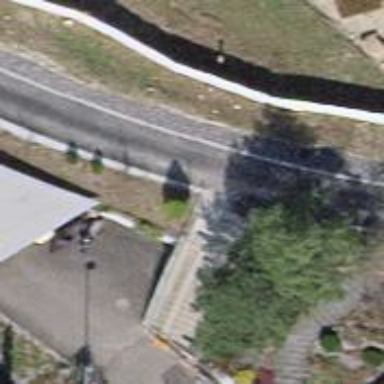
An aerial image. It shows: Set of steps on the road.